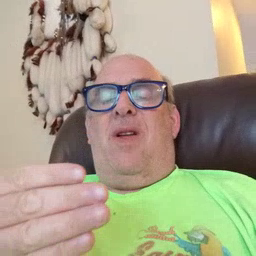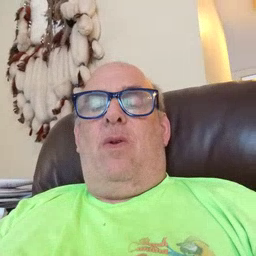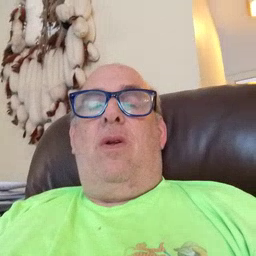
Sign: now